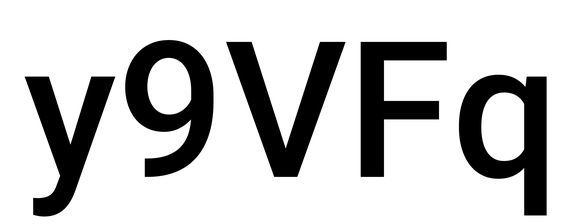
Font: Roboto_Medium